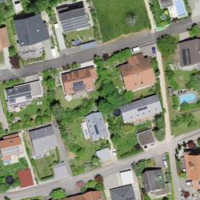
EUNIS habitat code: 54
Species observed at this site:
Petasites hybridus